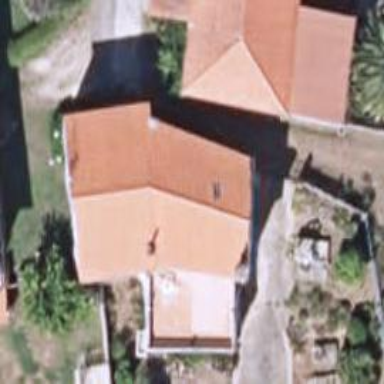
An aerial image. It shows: Simple and straightforward house.